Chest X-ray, AP view. Patient: 39 years old, sex M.
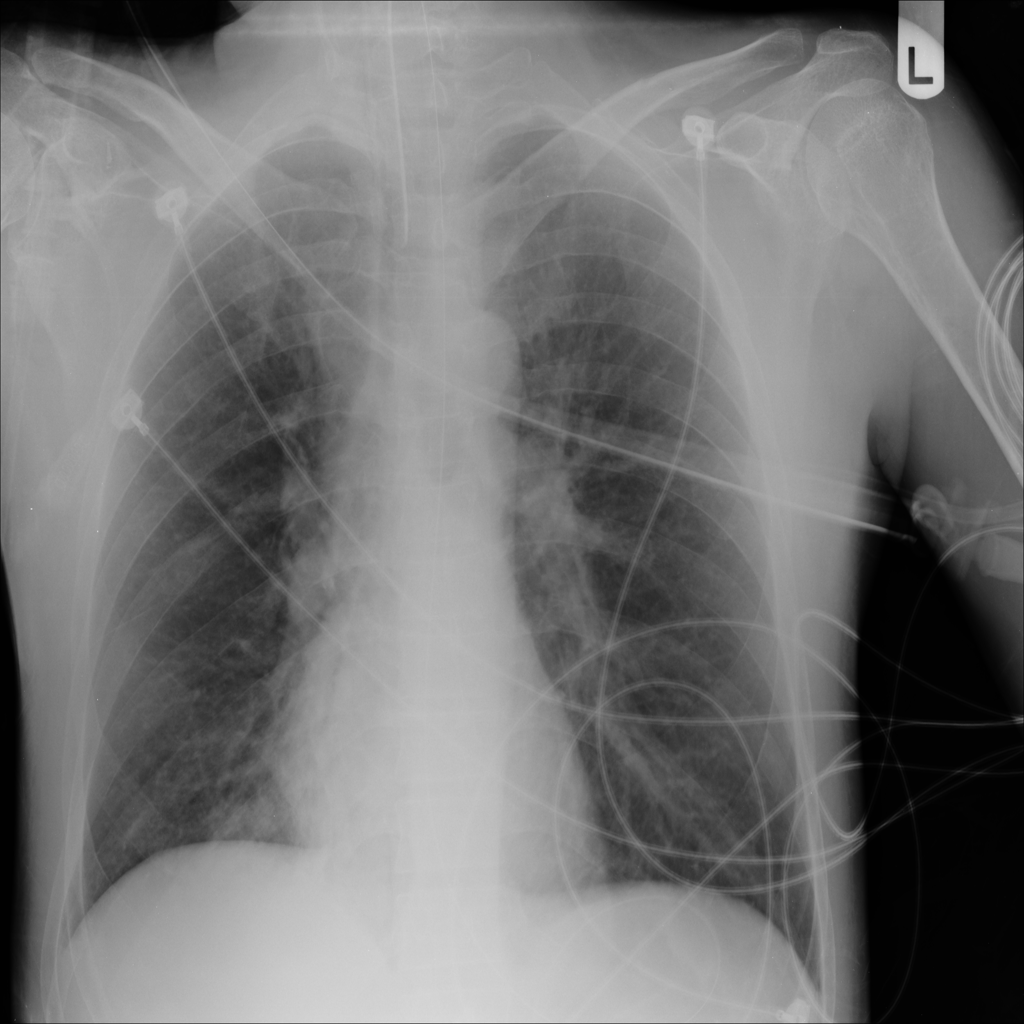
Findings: No Finding